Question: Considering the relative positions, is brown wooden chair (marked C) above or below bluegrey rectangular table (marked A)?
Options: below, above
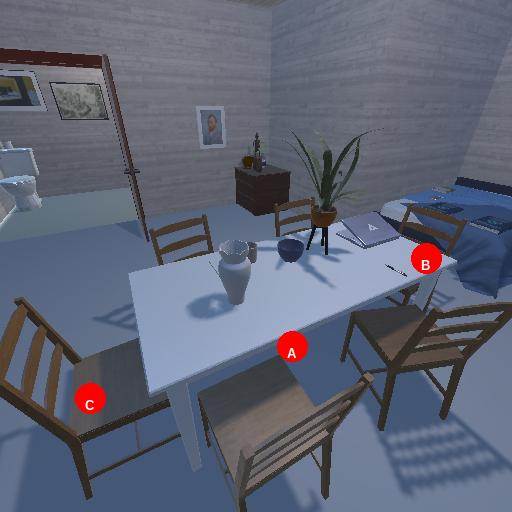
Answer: below